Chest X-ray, PA view. Patient: 53 years old, sex M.
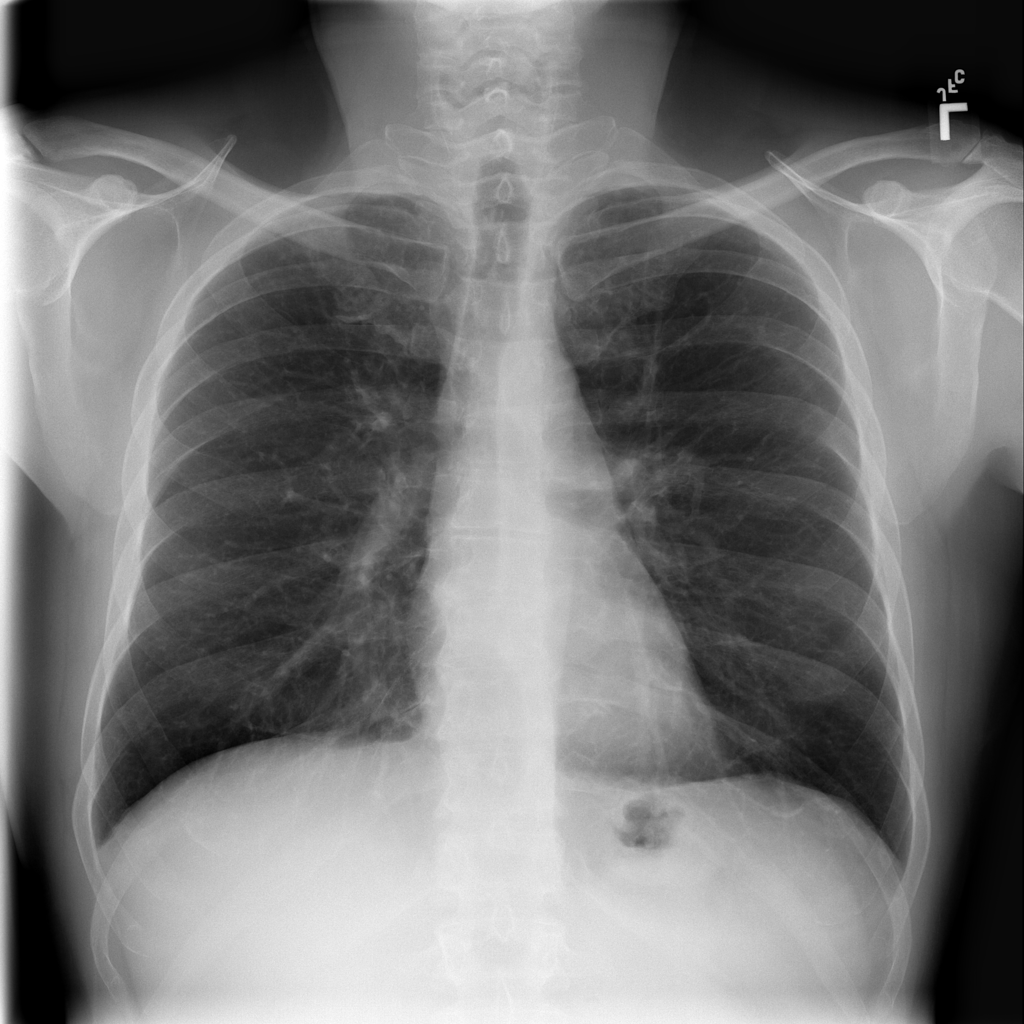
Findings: Fibrosis, Infiltration